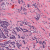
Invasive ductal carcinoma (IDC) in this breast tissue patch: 1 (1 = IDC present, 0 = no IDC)